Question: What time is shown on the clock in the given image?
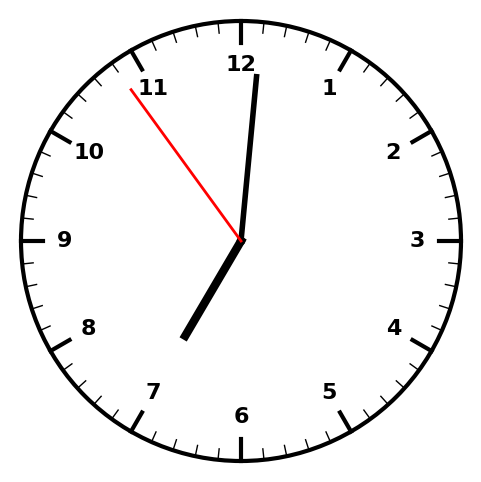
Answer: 07:00:54